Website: crate-barrel
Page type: payment
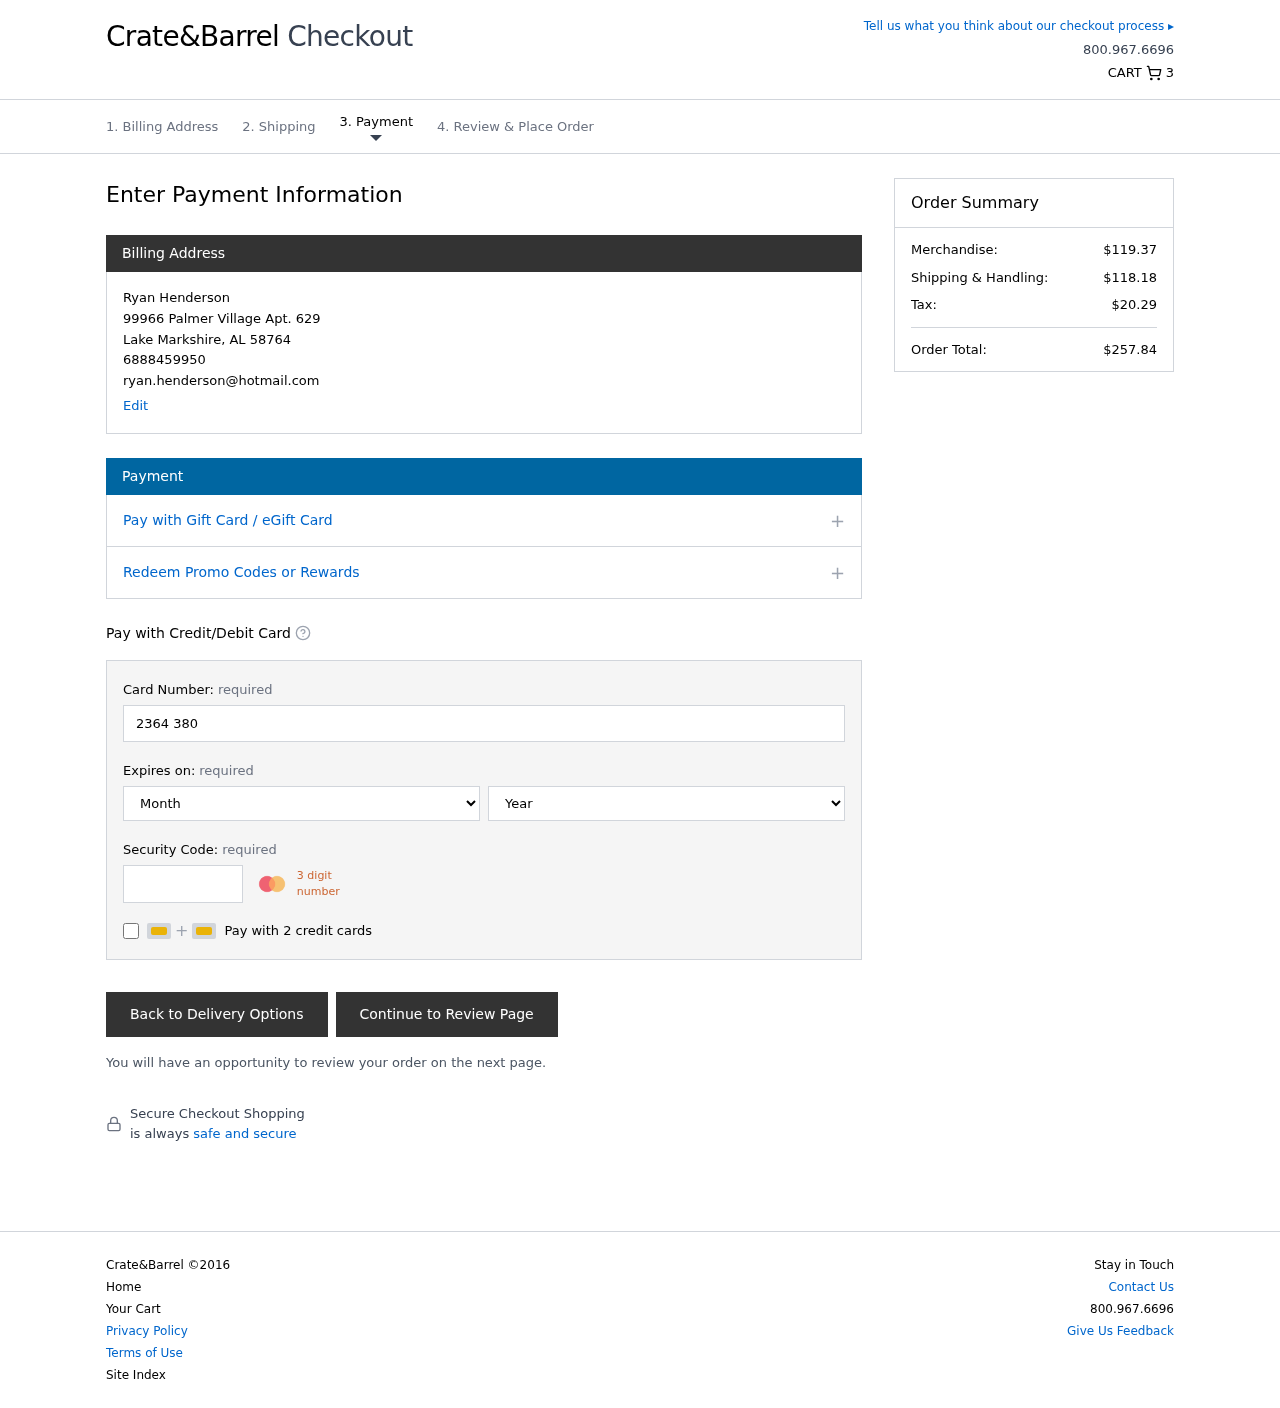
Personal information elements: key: PII_CARD_CVV
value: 455
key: PII_CARD_EXPIRY_MONTH
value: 10
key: PII_CARD_EXPIRY_YEAR
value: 27
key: PII_CARD_NUMBER
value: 2364 3800 0441 7350
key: PII_CITY
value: Lake Markshire
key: PII_EMAIL
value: ryan.henderson@hotmail.com
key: PII_FULLNAME
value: Ryan Henderson
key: PII_PHONE
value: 6888459950
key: PII_POSTCODE
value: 58764
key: PII_STATE_ABBR
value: AL
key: PII_STREET
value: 99966 Palmer Village Apt. 629
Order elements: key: ORDER_NUM_ITEMS
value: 3
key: ORDER_SUBTOTAL
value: $119.37
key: ORDER_SHIPPING_COST
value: $118.18
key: ORDER_TAX
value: $20.29
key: ORDER_TOTAL
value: $257.84